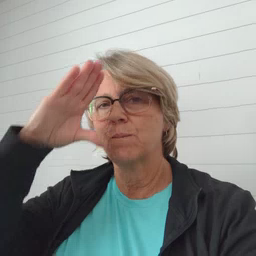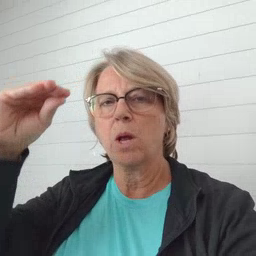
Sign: boy